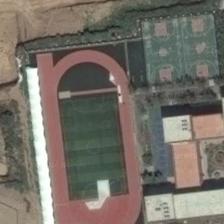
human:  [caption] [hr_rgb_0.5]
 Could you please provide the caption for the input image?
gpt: the open space which is under construction surround this field .

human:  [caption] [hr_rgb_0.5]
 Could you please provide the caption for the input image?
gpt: a playground with two basketball fields next to it is semi-surrounded by yellow bare land .

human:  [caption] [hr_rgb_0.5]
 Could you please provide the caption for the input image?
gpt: a playground and two basketball fields are between a large building and bare ground .

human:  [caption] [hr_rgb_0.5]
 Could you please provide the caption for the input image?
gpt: a playground and several buildings are semisurrounded by bare ground .

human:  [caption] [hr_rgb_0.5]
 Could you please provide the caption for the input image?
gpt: a playground and several buildings are semisurrounded by bare ground .